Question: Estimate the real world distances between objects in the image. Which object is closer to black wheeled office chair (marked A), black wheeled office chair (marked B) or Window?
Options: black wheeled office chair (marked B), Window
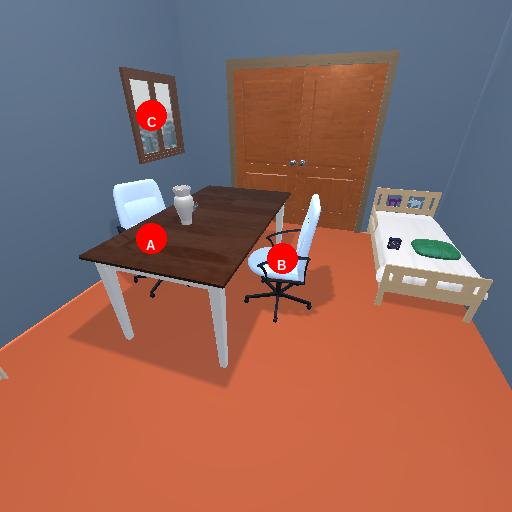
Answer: black wheeled office chair (marked B)